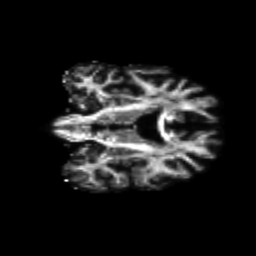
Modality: FA
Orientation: coronal
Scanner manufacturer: siemens
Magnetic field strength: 3 T
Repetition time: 8.8 s
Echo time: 0.085 s